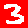
Digit: 3